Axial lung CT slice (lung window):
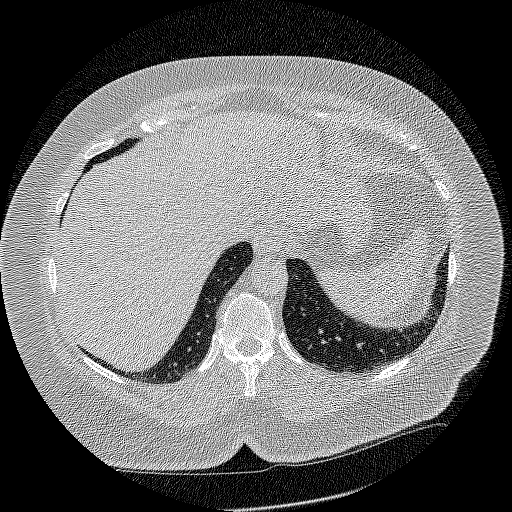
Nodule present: no